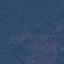
Land use / land cover: Forest